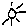
Label: sun